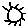
Label: sun